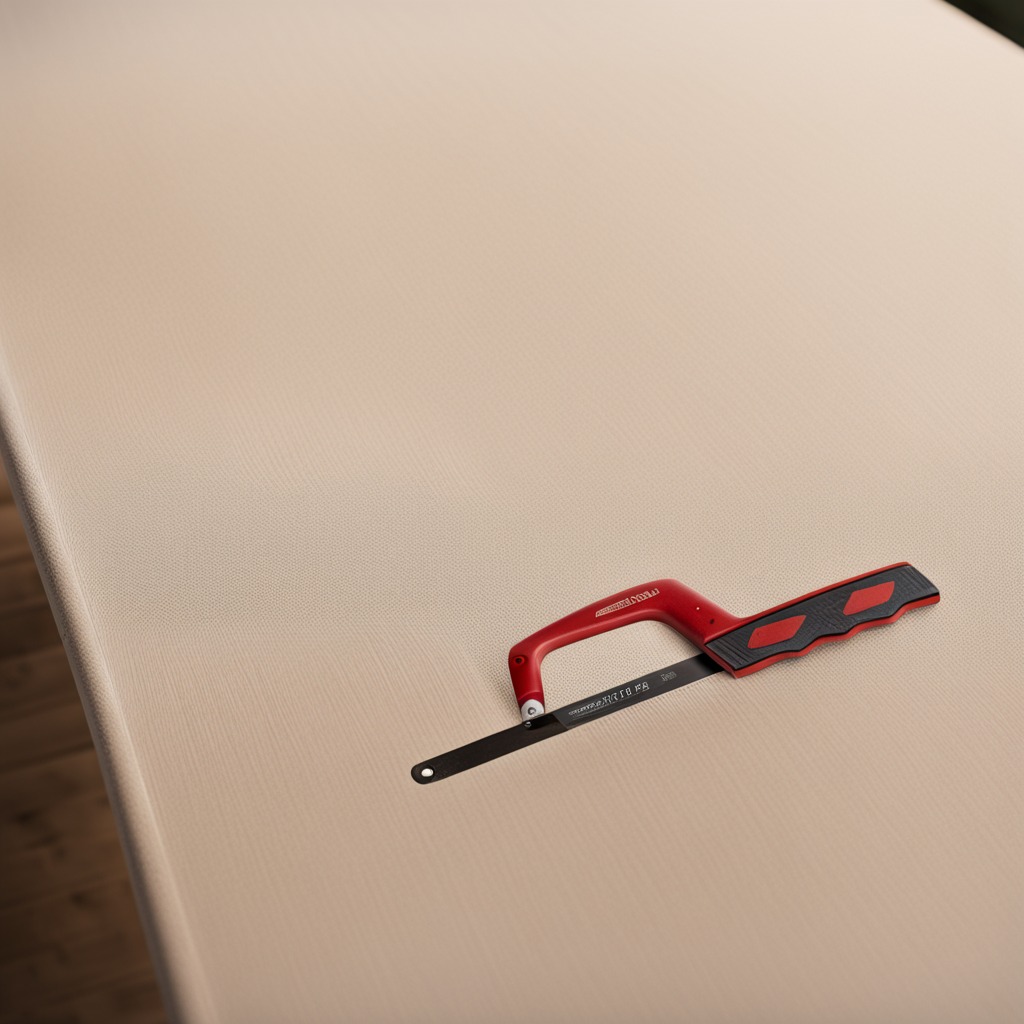
A metal saw lying on the wooden table.